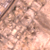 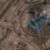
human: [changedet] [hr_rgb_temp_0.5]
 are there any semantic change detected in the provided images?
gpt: New parks and streets were created near the existing residential area.